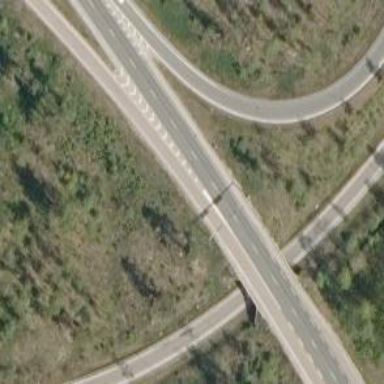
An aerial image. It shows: Asphalt road classified as trunk highway.